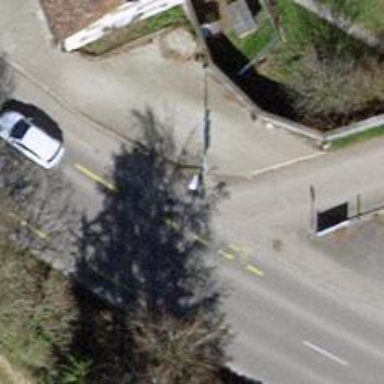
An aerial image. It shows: Primary road with asphalt surface.